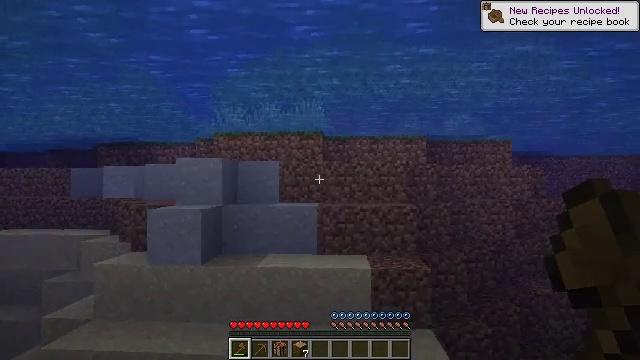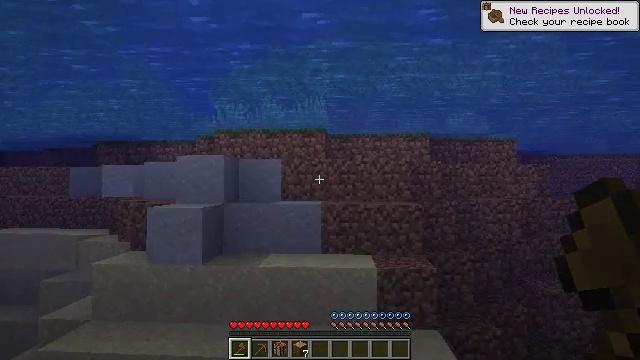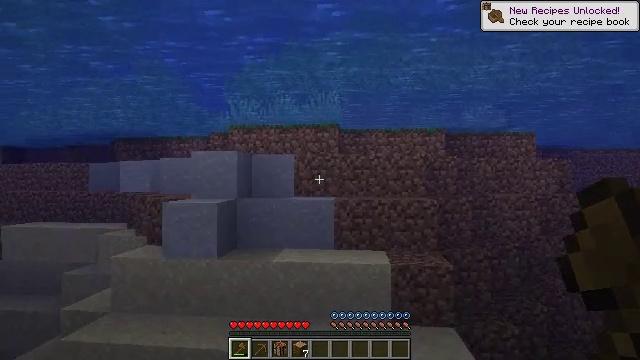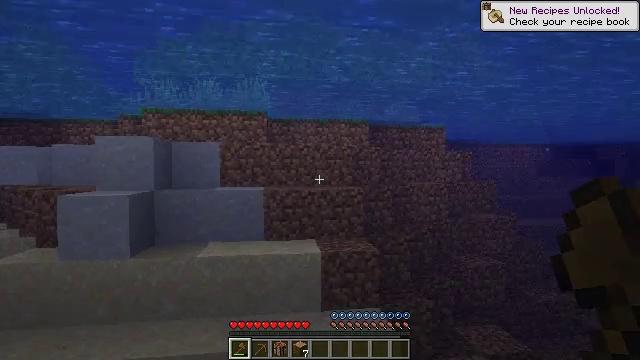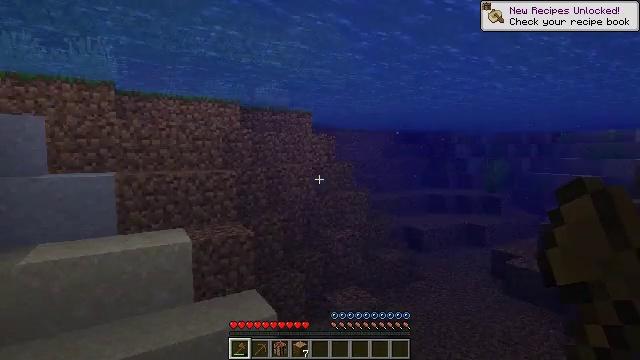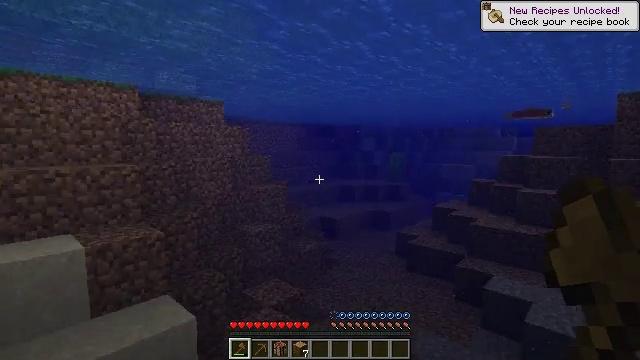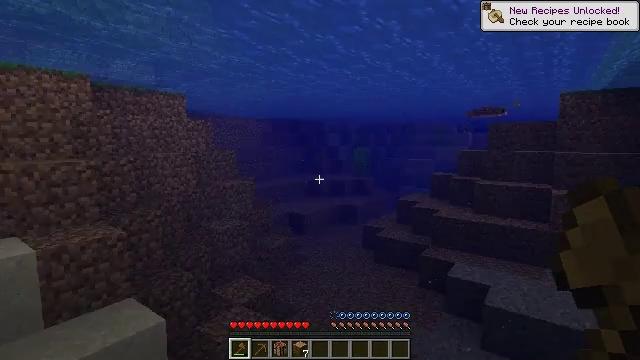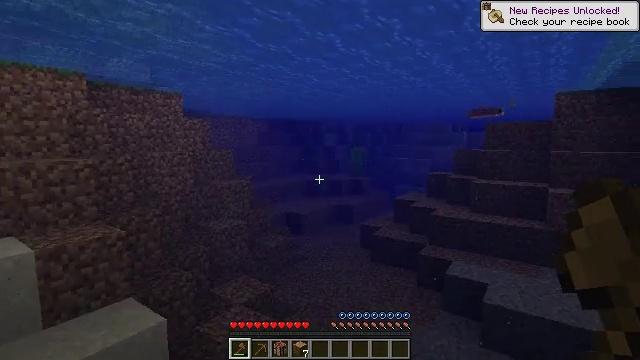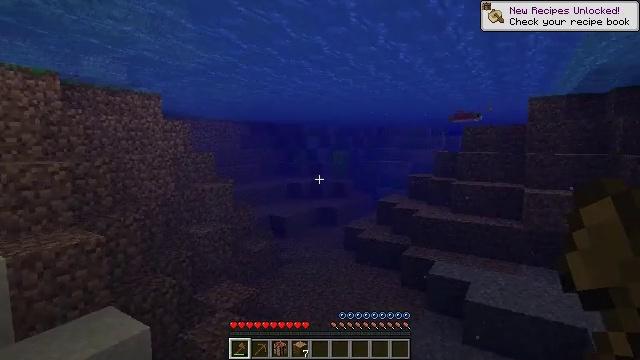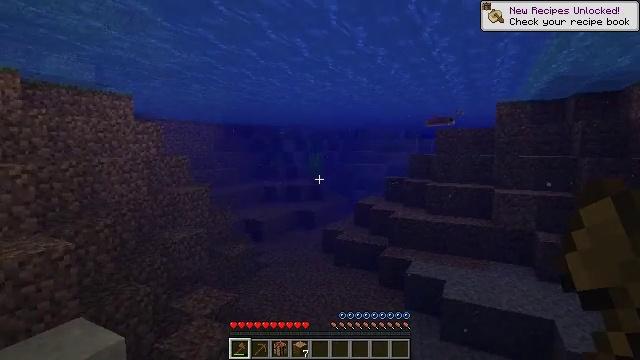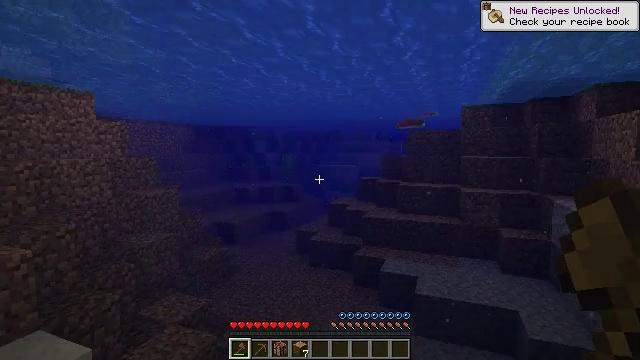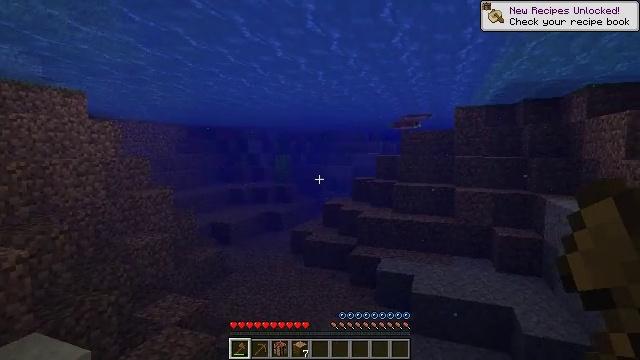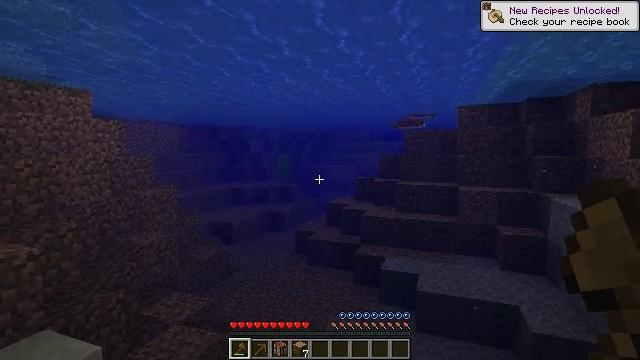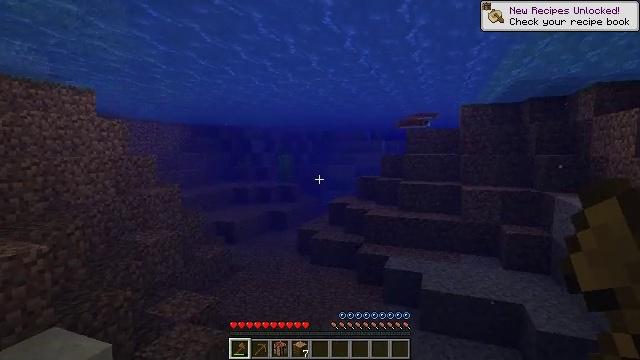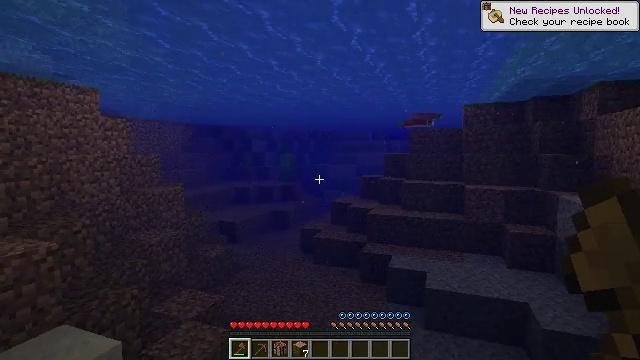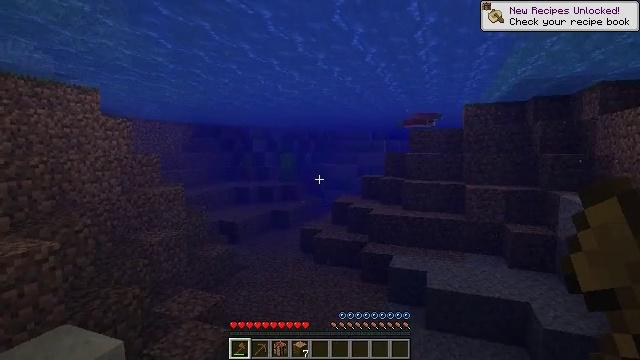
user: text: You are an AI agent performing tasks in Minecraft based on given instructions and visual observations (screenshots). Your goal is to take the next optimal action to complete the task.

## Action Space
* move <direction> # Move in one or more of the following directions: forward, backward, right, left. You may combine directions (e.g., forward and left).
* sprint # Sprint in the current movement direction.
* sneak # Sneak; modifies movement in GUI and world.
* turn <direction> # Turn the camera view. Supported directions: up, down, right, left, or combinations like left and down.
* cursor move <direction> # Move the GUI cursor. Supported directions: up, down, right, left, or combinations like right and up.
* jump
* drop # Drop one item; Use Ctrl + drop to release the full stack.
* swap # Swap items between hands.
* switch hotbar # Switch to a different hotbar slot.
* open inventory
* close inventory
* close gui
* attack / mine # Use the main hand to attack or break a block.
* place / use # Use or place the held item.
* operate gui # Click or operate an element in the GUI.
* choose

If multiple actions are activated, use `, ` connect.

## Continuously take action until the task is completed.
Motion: motion action
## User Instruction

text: Break the grass block.
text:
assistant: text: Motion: move forward and move left
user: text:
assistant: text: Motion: move forward and move left, turn left
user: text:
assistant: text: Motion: move forward and move left, turn right and down
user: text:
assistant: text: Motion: move forward and move left, turn right and down
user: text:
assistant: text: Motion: move left, turn right and down
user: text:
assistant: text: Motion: move left, turn right
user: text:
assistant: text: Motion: move left
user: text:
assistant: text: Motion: move left, turn right
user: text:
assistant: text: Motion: move left, turn right
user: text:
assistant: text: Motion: move left, turn right
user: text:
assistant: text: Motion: move left, turn right
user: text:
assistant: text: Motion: move left
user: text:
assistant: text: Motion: move left
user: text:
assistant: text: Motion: move left
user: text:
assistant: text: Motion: move left
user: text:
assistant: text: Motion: move left
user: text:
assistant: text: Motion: move left
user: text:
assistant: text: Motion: move left
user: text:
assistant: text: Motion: move left
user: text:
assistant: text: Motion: move left
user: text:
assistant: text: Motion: move left
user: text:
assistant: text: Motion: move left
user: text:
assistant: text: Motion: move left
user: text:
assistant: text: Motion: move left
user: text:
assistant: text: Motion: move left
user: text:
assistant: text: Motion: move left
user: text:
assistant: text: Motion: move left
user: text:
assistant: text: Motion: move left, turn left
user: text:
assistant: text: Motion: move left, turn left and up
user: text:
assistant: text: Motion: move forward and move left, turn left and up